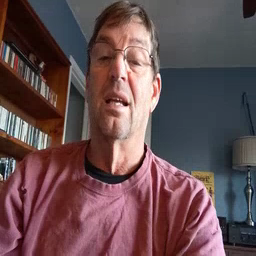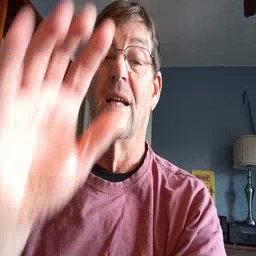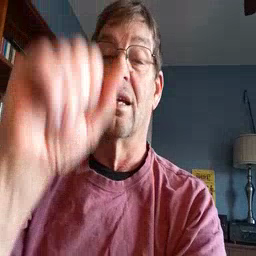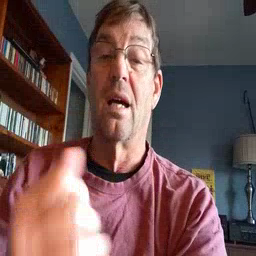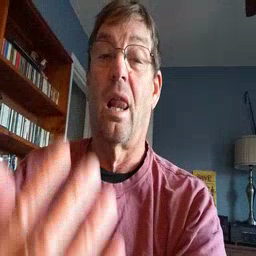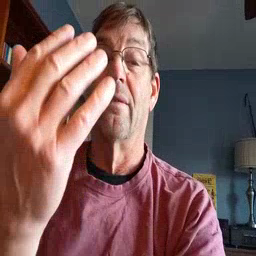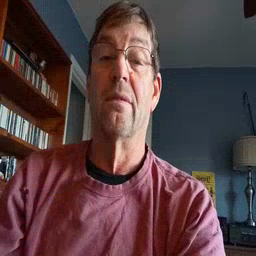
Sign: mitten